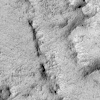
Atmospheric dust classification: not_dusty